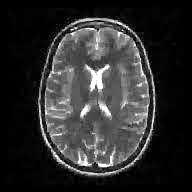
Label: notumor